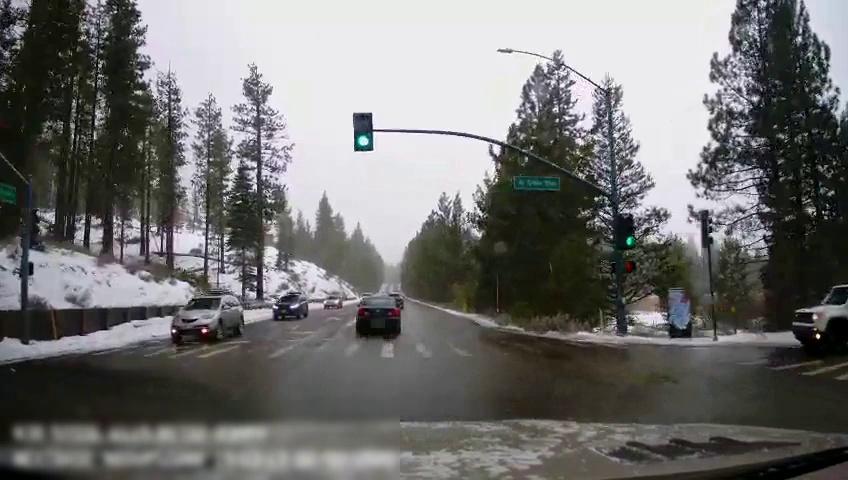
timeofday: Day
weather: Snowy
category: Drivable Space
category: Vehicles | Car
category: Vehicles | Car
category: Vehicles | Car
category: Vehicles | SUV
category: Vehicles | Car
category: Vehicles | Car
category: Traffic | Lights
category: Traffic | Lights
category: Traffic | Lights
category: Traffic | Lights
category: Traffic | Signs
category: Traffic | Signs
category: Traffic | Lights
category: Traffic | Lights